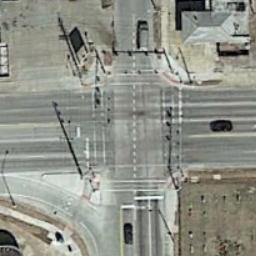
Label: intersection